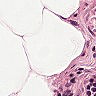
Metastatic tissue present: no